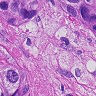
Metastatic tissue present: yes